Question: Well basically I have two tables with a field which is the same in both table (As in the fields are both set to an attachment). Now somehow I would like to extract all the field from one table to another. When I try the following syntax the following error message occurs.
'''
INSERT INTO Student (Photo)
SELECT Photo FROM Students_Record1;
'''
An Insert 'INTO' query cannot contain 'multi-valued' field.
From this error message I noticed that this got to do with the datatype as it was set to an attachment.

So I did the following code
'''
INSERT INTO Student (Photo,Photo.FileData,Photo.FileName,Photo.FileType)
SELECT Photo,Photo.FileData,Photo.FileName,Photo.FileType FROM Students_Record1;
'''
Which also outputs the same error as the above.
An Insert 'INTO' query cannot contain 'multi-valued' field.
Anyone knows how can I extract an attachment from one table to another using SQL ?
Thank you!
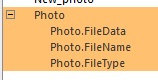
Answer: Try to delete the first field.
Would be
'''
INSERT INTO Student (Photo.FileData,Photo.FileName,Photo.FileType)
SELECT Photo.FileData,Photo.FileName,Photo.FileType FROM Students_Record1;
'''